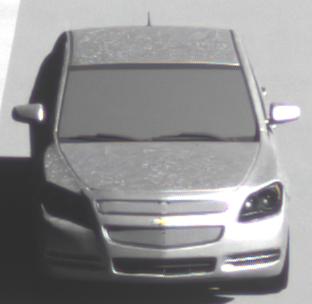
Make: Chevrolet
Model: Malibu 2.4
Detailed model: Malibu
Model produced from: 2012/07
Model produced until: 2014/08
Doors: 4
Color: white
Road condition: dry road
Daytime: morning or afternoon
Contrast: high contrast